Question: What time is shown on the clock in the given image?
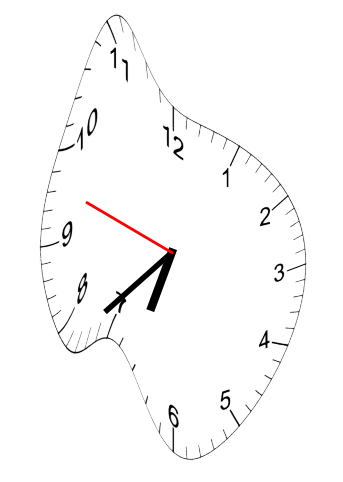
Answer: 06:37:48